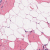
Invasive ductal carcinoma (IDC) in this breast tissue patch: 0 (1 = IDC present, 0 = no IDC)